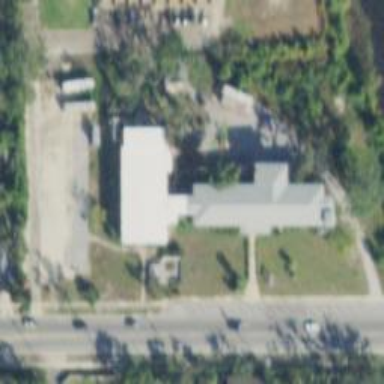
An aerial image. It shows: Nursing home.